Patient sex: M
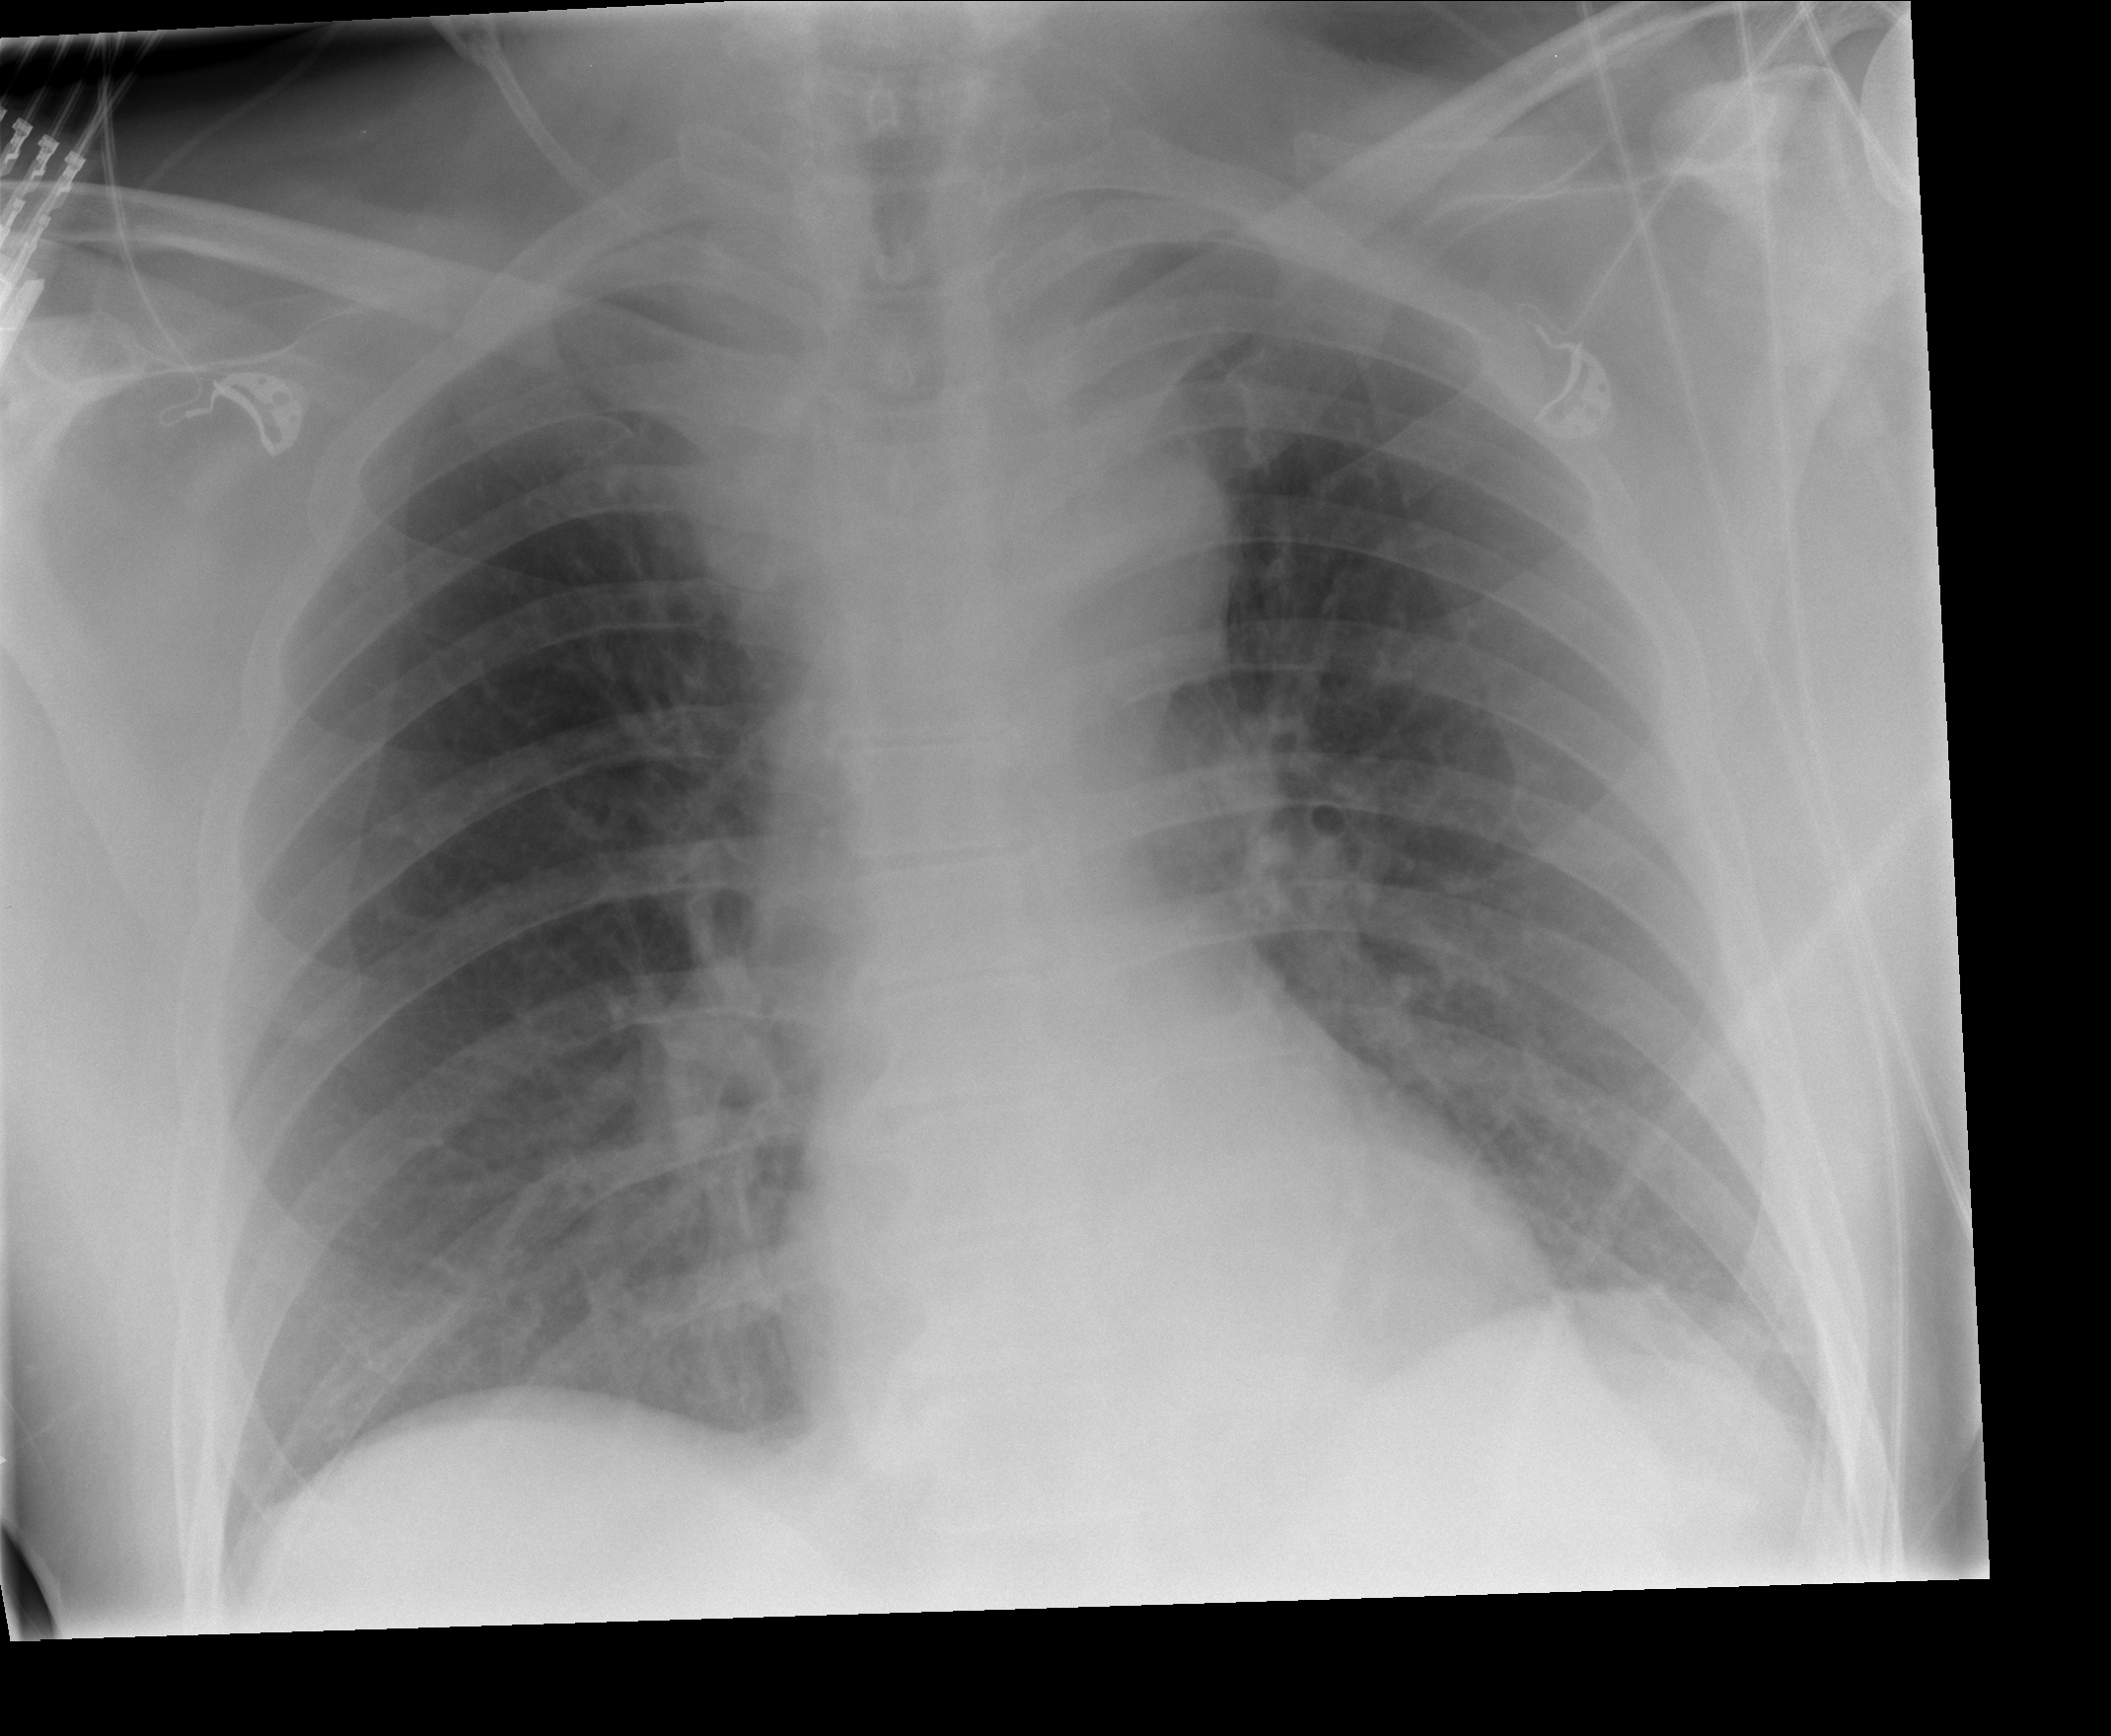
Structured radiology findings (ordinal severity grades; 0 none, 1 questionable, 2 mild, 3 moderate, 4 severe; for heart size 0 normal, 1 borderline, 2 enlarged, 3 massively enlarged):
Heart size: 0
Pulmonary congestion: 0
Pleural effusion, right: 0
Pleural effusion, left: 0
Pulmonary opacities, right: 0
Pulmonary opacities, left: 0
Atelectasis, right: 0
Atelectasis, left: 2